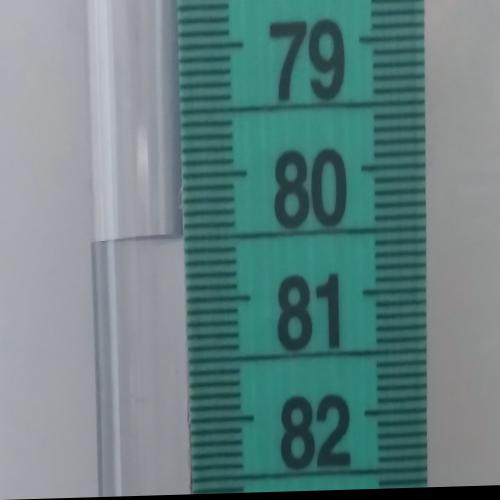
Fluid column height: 80.5 cm